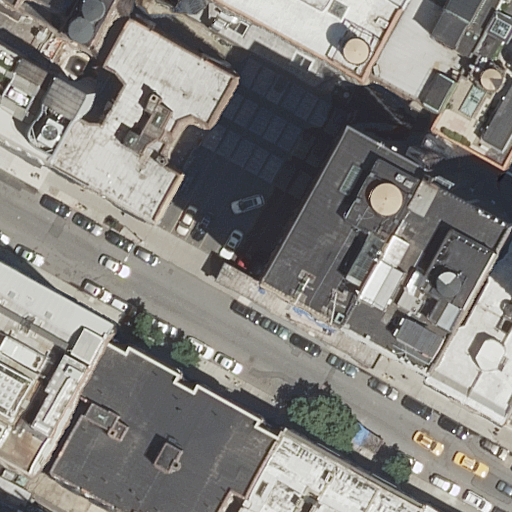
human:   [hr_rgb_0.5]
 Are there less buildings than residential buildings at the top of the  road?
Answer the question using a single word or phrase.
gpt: no

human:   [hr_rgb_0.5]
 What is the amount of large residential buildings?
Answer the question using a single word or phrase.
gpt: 6

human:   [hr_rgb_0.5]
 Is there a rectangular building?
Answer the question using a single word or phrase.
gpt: yes

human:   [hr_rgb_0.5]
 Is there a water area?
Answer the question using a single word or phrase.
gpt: no

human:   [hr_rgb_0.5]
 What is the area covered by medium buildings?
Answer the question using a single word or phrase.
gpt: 1341m2

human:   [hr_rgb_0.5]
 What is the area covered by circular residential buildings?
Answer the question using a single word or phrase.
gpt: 0m2

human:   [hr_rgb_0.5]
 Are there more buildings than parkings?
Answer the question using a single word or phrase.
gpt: yes

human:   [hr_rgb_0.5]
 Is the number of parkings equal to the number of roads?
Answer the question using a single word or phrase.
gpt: yes

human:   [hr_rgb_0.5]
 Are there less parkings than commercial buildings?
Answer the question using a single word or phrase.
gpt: no

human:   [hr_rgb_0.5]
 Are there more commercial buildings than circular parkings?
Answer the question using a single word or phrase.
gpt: yes

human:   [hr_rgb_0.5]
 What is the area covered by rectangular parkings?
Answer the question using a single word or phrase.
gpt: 0m2

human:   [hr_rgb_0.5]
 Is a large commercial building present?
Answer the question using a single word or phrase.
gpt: yes

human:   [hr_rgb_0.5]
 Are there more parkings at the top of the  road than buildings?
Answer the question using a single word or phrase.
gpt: no

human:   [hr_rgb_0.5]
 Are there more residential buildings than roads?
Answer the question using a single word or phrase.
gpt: yes

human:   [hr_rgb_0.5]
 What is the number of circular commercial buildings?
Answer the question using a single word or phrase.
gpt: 0

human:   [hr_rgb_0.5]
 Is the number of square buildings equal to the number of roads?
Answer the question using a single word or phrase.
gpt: no

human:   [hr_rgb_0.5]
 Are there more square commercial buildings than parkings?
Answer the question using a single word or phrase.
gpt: no

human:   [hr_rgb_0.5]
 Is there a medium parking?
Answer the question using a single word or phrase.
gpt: no

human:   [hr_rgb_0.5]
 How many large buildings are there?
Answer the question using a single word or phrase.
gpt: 7

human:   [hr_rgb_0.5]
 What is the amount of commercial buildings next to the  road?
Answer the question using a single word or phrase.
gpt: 1

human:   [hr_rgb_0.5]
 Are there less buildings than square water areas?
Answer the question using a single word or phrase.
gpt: no

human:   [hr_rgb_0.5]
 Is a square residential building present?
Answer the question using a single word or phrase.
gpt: no

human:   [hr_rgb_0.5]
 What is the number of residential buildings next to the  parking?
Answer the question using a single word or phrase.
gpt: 14

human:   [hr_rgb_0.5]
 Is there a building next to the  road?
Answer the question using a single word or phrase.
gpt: yes

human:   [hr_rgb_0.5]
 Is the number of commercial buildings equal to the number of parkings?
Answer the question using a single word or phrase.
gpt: yes

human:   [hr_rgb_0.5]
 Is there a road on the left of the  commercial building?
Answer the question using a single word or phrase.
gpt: no

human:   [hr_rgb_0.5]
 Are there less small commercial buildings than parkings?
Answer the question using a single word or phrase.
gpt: yes

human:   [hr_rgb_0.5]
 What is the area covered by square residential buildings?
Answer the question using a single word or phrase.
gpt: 0m2

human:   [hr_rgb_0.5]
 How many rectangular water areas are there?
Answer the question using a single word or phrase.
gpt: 0

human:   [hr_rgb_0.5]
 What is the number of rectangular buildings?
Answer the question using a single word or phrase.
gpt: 8

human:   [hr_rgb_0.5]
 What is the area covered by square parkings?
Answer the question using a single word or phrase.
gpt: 0m2

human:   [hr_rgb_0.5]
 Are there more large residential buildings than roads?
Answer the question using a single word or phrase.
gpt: yes

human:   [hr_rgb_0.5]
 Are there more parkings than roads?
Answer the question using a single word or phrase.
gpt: no

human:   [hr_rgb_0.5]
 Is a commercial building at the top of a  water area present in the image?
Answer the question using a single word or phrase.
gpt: no

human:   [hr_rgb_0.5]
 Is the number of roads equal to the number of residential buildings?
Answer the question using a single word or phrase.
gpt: no

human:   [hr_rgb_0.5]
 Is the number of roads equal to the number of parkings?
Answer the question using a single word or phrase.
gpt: yes